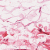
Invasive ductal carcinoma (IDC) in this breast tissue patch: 0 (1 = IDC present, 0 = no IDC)